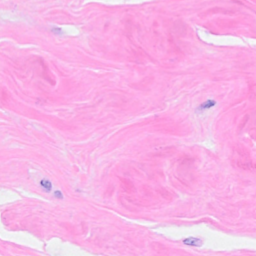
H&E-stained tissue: Breast